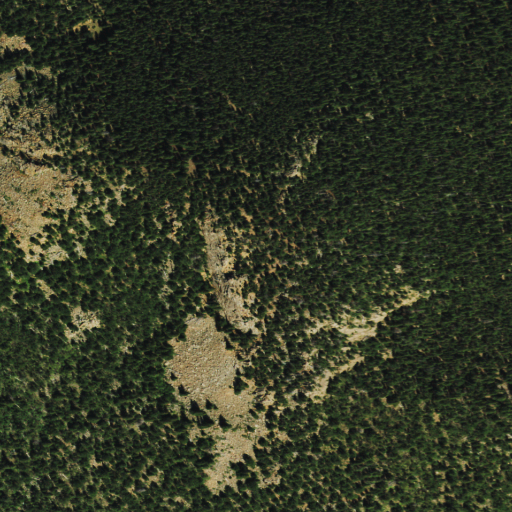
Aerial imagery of mountain in Colorado named Mount Garfield containing evergreen forest, deciduous forest, and shrub